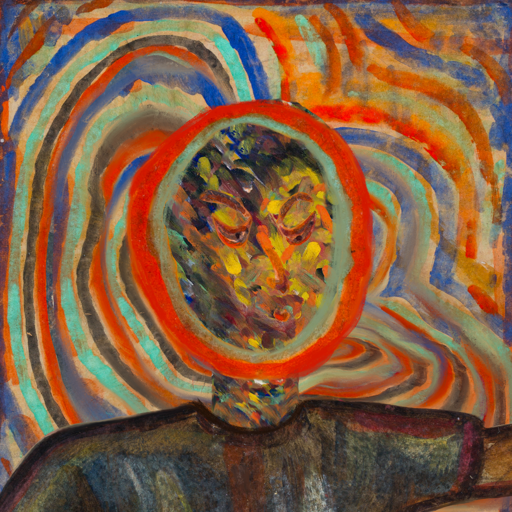
Background: Sisters, Head And Neck Side: An_Impression, Face Side: Hypocrite, Bust: Mosgoul, Hair Side: Sisters, Head Accessory: Blank, Second Necklace: Blank, Necklace: Blank, Baby: Blank